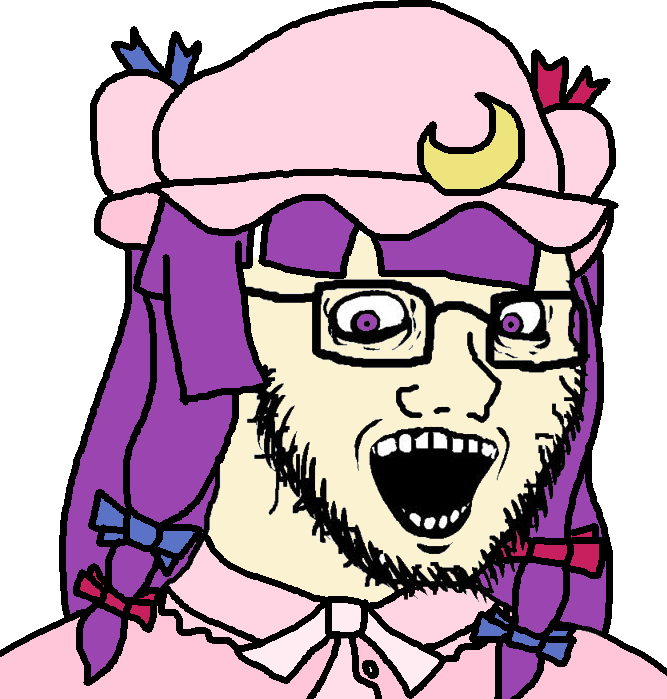
Label: 5_Soyjak